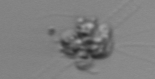
Label: Leptocylindrus_mediterraneus